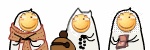
Label: emoji